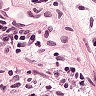
Metastatic tissue present: no